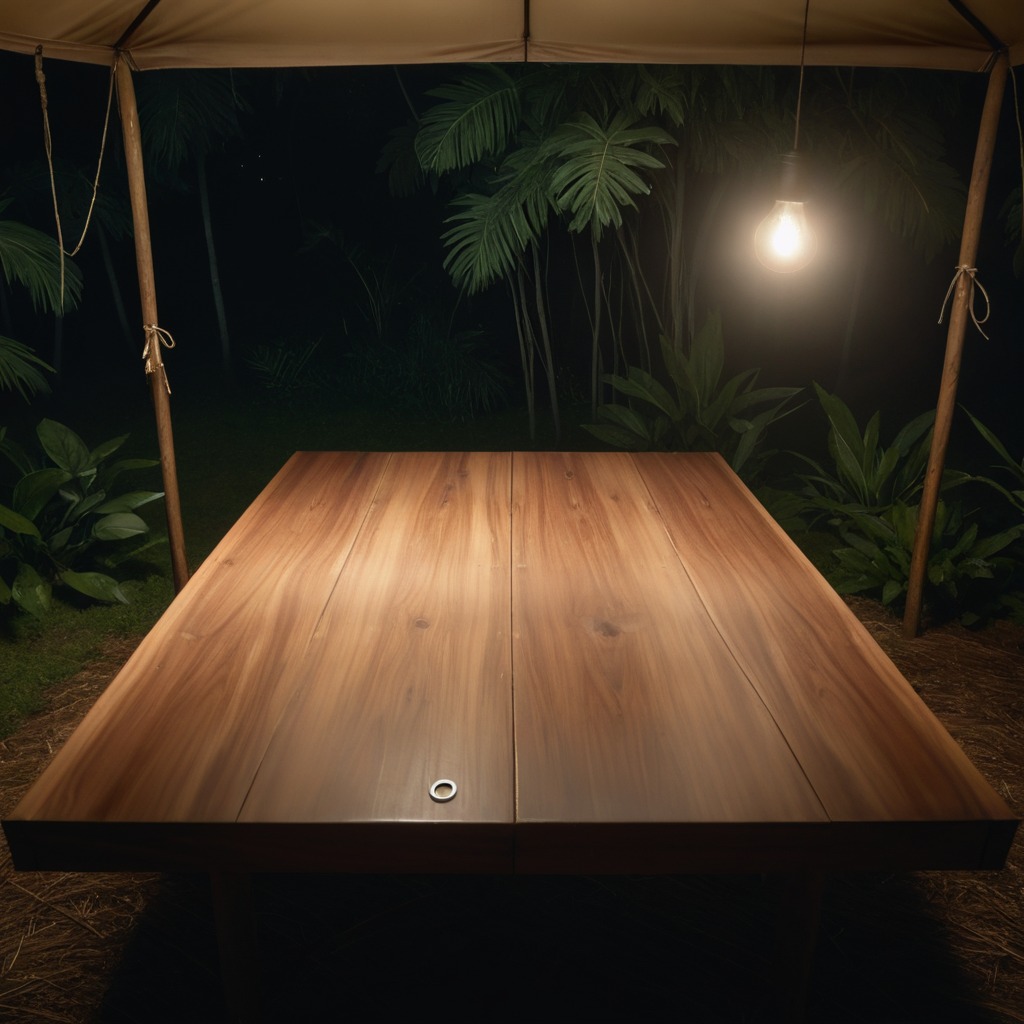
A flat metal washer lies on a wooden table inside a jungle field workshop tent at night dim ambient light soft shadows worn but